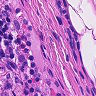
Metastatic tissue present: no